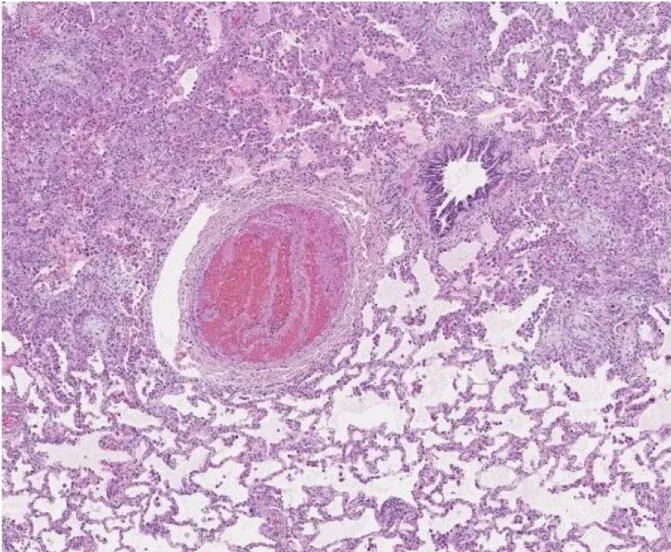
Pulmonary wedge biopsy, Day +55. (B) Organizing pneumonia with fibroblastic proliferation in terminal airways and numerous macrophages occupying airspaces, 10x. (A-C). Hematoxylin and eosin stain, magnifications using Leica Biosystems Aperio ImageScope.
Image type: pathology (h&e)